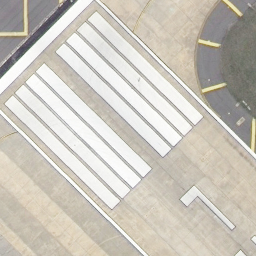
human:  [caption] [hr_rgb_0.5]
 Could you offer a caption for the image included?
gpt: It is a straight runway with some mark lines on it .

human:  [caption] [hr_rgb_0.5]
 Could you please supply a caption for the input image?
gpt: It is a straight runway with some white mark lines on it .

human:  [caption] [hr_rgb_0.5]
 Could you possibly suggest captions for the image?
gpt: There are some mark lines on the straight runway .

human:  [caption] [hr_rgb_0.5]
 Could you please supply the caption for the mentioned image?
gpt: A straight runway with some mark lines on it .

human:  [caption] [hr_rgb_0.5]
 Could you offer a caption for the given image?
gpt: A straight runway with some white mark lines on it .